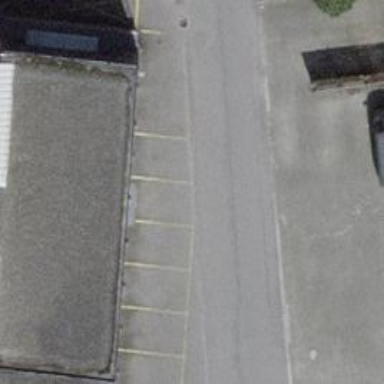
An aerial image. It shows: Road serving as parking aisle.